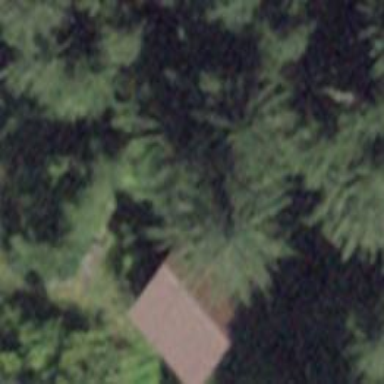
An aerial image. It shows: Barn.